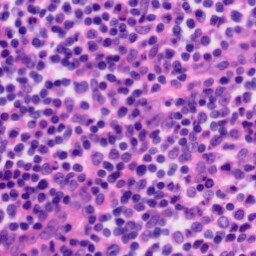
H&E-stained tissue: Tonsil